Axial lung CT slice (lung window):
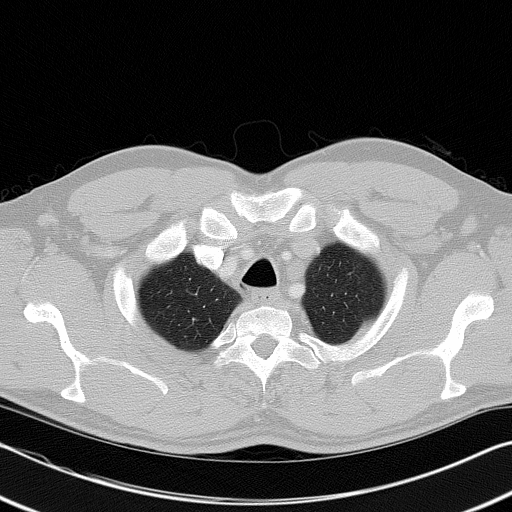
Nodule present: no